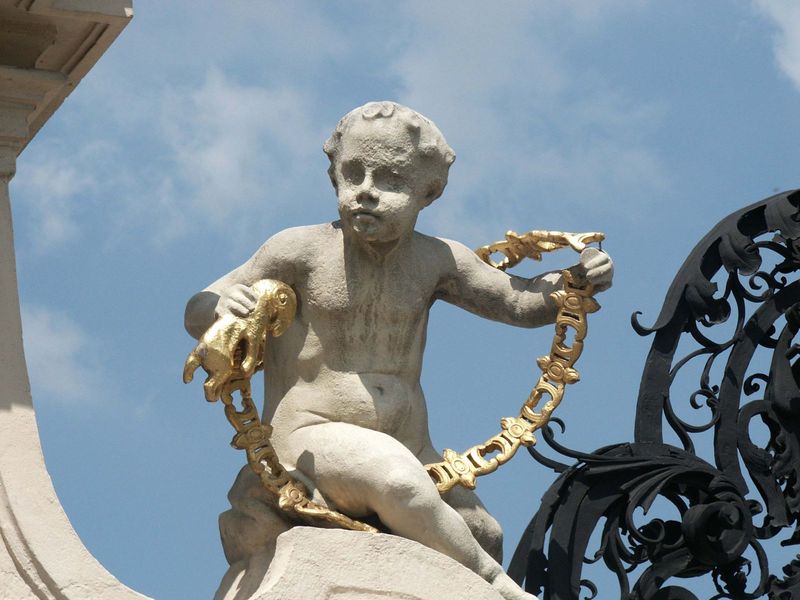
Titel: Oberes Belvedere
Künstler: Johann Lukas von Hildebrandt
Standort: Wien (EU - AUT)
Schlagwörter: blau, hand, himmel, kopf, nackt, schatten, wolken, sitzen, finger, mund, tier, gesicht, halten, hände, sonne, figur, gold, kind, putto, statue, kette, nabel, tor, eisen, schmiedeeisen, verziert, verwittert, hoimmel